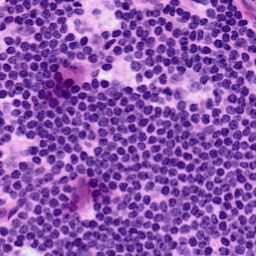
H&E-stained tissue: LymphNode